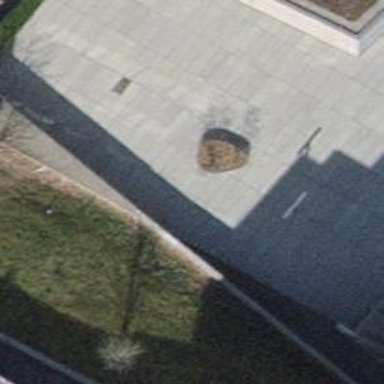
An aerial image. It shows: Retaining wall.